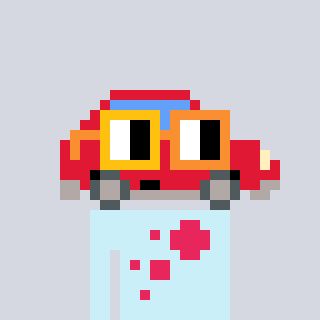
a pixel art character with square yellow and orange glasses, a car-shaped head and a cold-colored body on a cool background